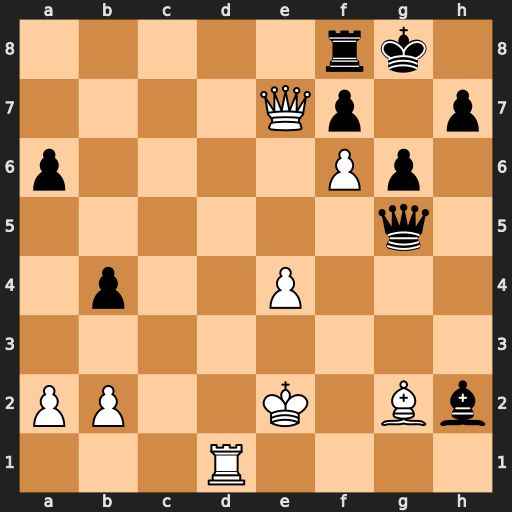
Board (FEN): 5rk1/4Qp1p/p4Pp1/6q1/1p2P3/8/PP2K1Bb/3R4
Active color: w
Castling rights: -
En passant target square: -
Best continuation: Qxf8+ Kxf8 Rd8#